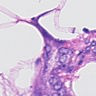
Metastatic tissue present: yes